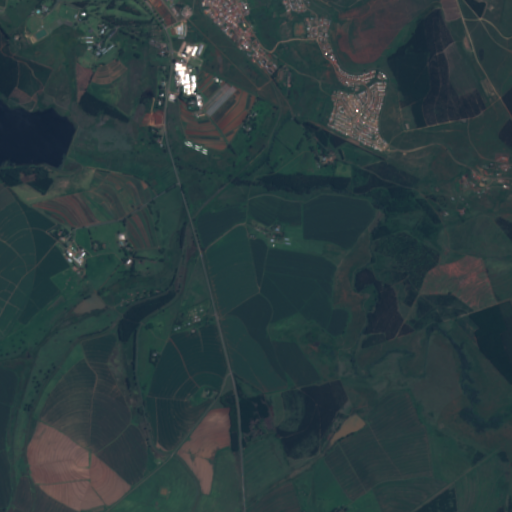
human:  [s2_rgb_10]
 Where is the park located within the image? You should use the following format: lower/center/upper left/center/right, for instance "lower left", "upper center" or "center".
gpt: The park is located in the upper left of the image.
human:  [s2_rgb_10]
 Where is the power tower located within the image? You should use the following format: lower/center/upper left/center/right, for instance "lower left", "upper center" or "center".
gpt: The power tower is located in the lower right of the image.
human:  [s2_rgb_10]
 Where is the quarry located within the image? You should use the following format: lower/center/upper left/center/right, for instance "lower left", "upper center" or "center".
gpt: The quarry is located in the upper right of the image.
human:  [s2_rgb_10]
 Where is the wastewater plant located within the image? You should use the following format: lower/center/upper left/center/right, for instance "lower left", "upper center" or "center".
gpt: The wastewater plant is located in the upper center of the image.
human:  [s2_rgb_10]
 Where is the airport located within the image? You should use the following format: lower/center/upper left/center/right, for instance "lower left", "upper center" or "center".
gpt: There is no airport in the image.